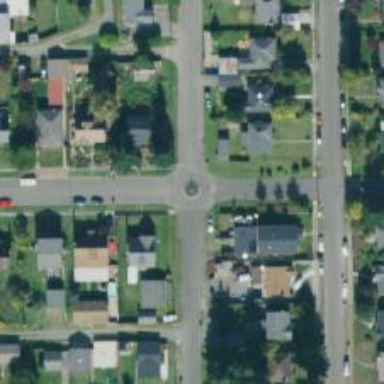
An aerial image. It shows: Roundabout.